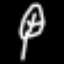
Label: leaf